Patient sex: M
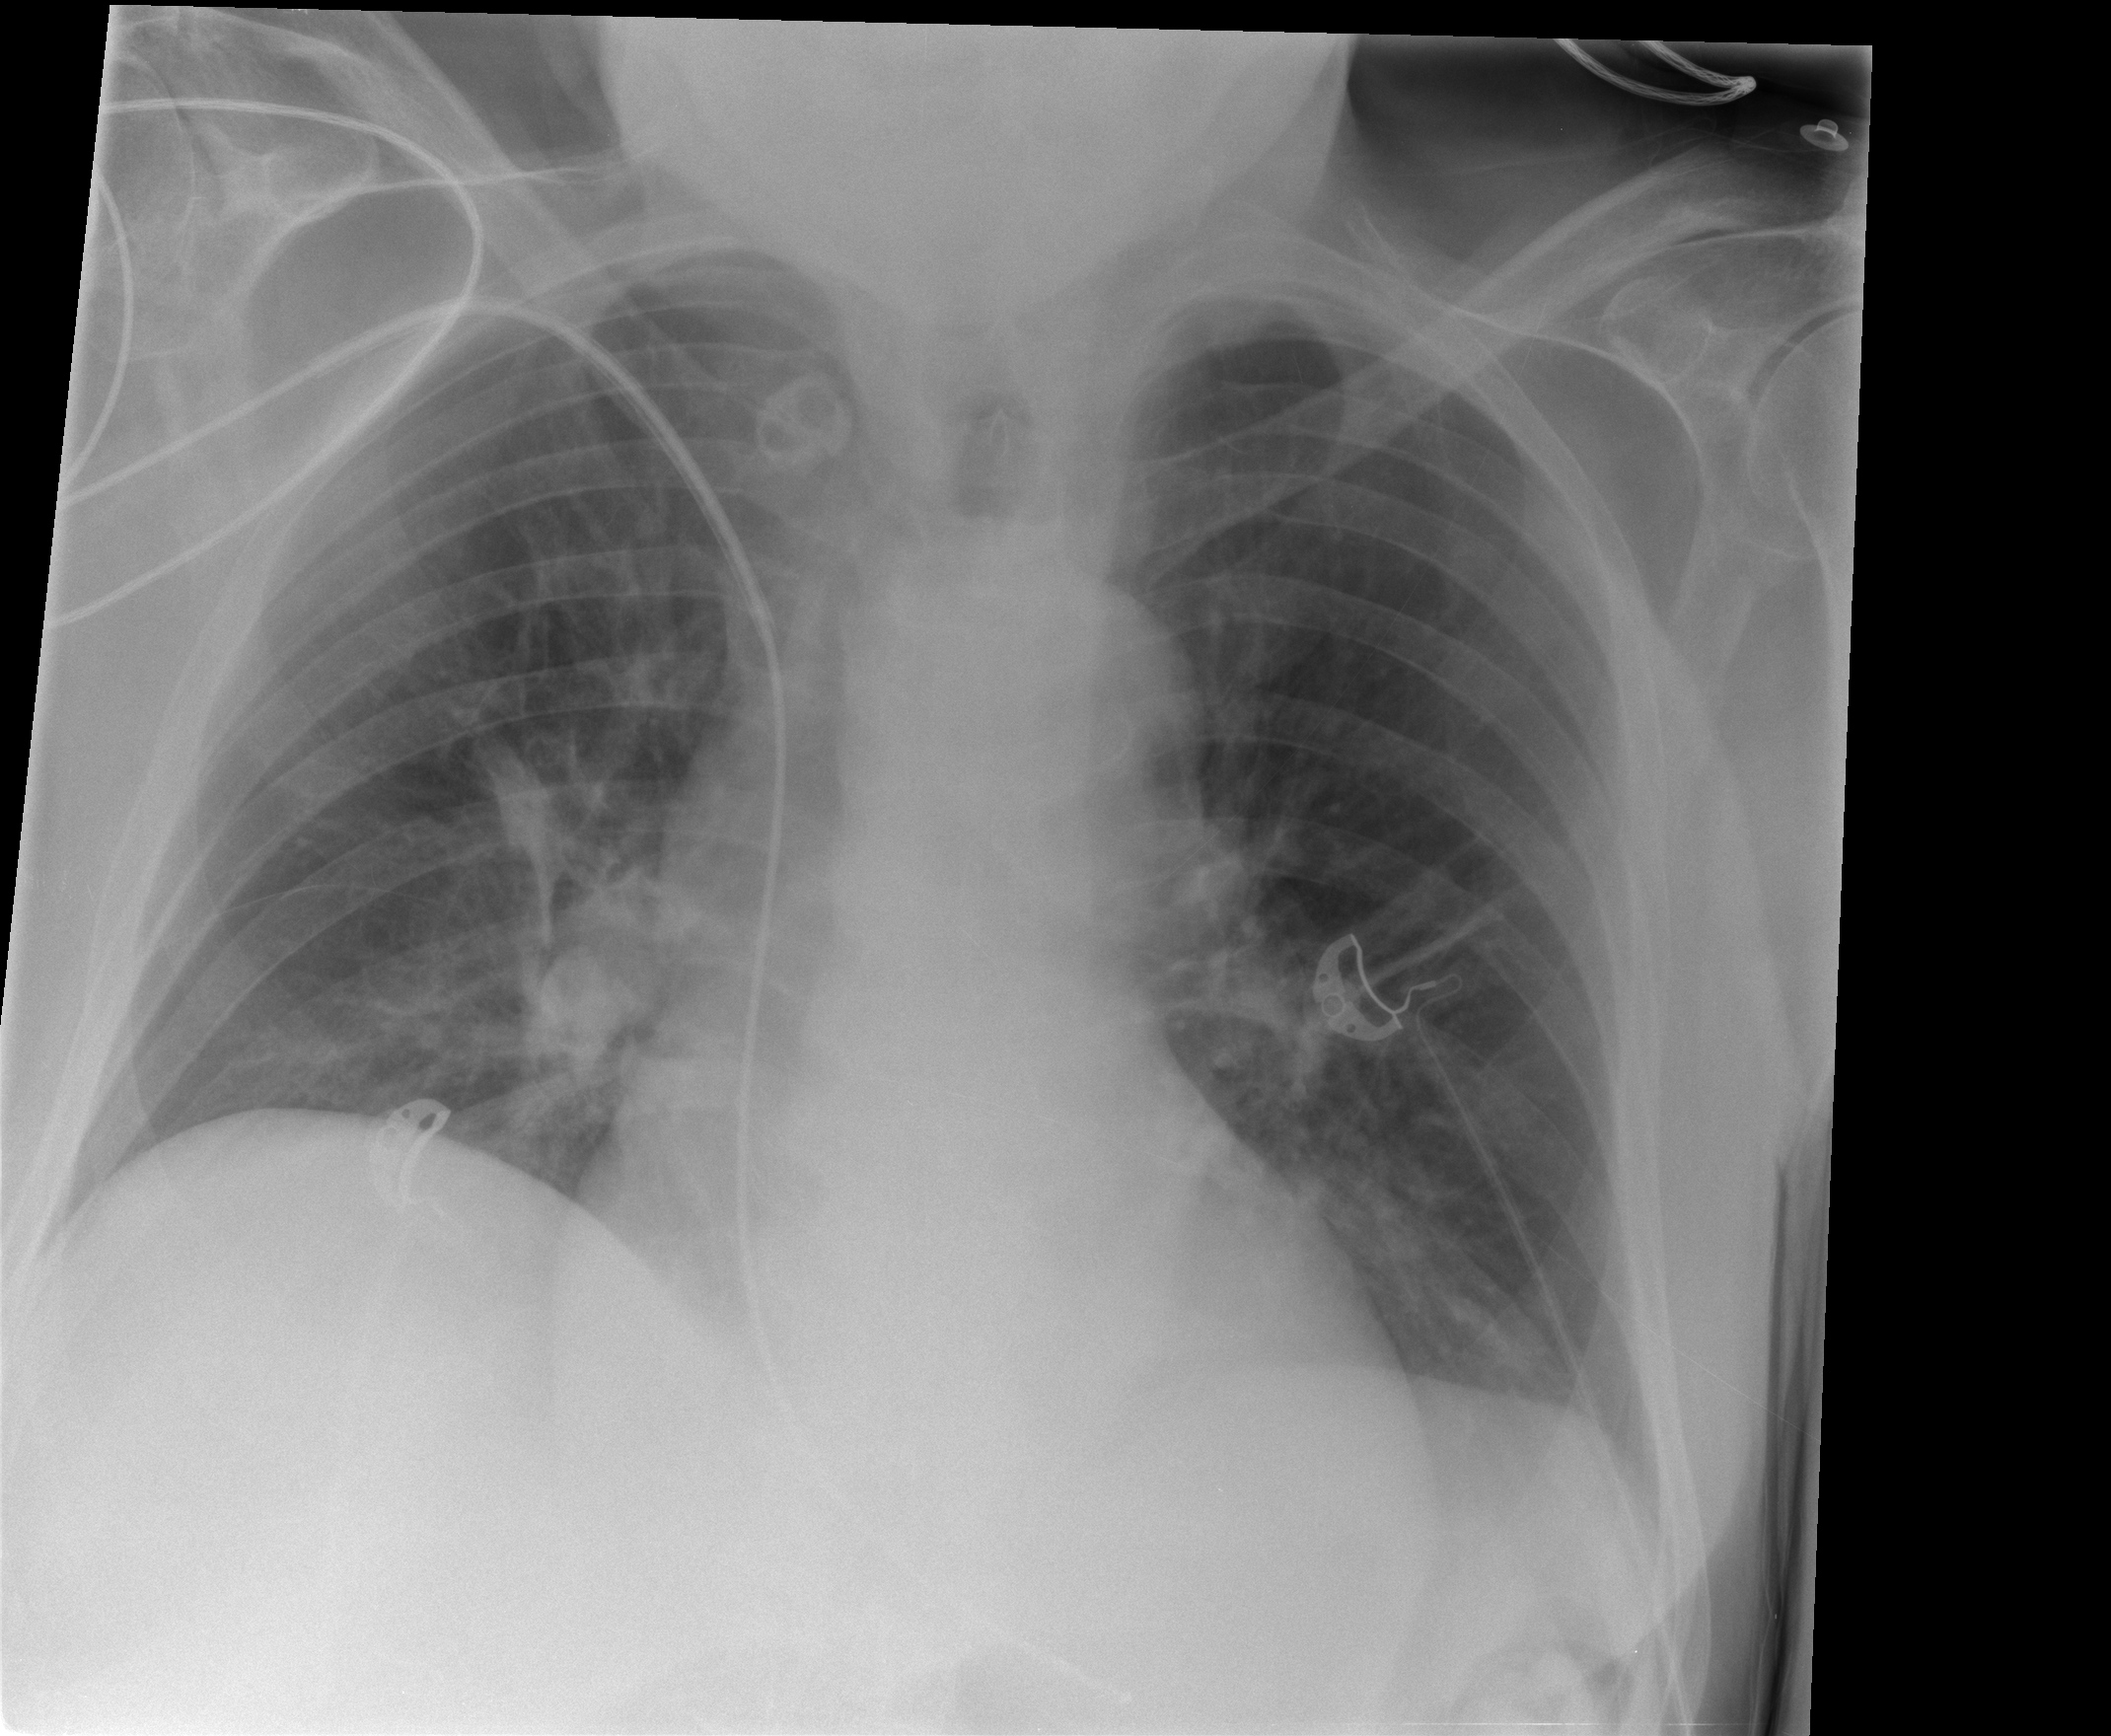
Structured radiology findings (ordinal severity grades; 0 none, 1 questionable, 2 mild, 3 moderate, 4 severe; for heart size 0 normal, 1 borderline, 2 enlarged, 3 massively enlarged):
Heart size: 0
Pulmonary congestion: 2
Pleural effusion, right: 0
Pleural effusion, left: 0
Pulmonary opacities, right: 0
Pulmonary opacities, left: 0
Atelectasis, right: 0
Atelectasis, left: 0